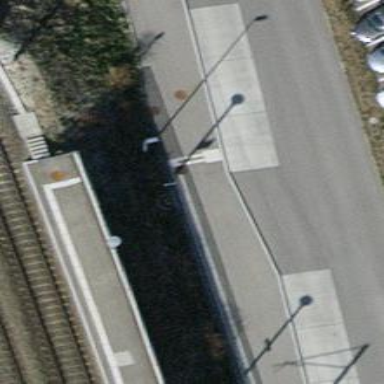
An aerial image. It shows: Platform for public transport on the road.